Field crop: maize
Growth stage: 2
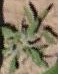
Species: atriplex